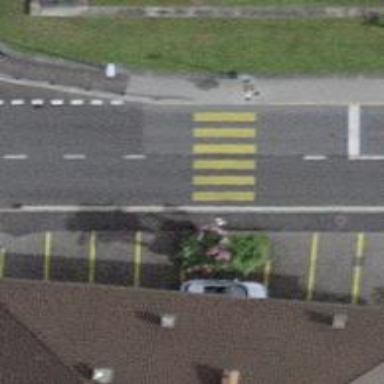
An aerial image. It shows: Uncontrolled zebra crossing with zebra markings.